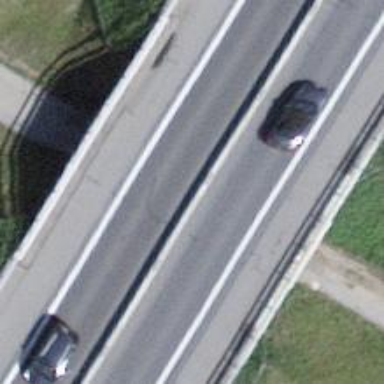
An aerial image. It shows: Trunk road bridge.